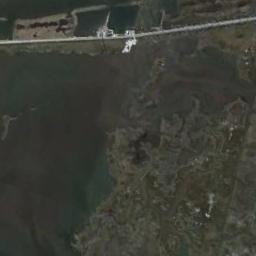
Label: wetland